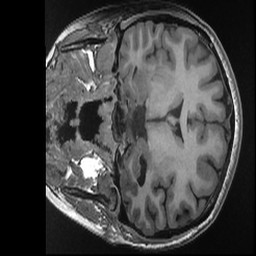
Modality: T1w
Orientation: coronal
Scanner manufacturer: ge
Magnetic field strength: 3 T
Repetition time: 0.007788 s
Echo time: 0.00302 s